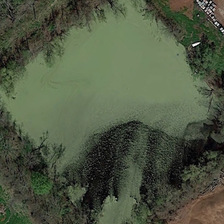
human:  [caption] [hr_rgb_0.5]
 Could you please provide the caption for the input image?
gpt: some green trees are around a square pond .

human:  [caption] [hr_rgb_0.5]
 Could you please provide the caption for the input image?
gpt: some green trees are around a square pond .

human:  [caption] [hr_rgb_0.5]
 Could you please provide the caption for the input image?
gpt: some green trees are around a square pond .

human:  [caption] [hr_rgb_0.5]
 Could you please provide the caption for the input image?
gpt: some green trees are around a square pond .

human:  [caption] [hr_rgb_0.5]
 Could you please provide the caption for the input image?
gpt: some green trees are around a square pond .